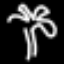
Label: palm tree